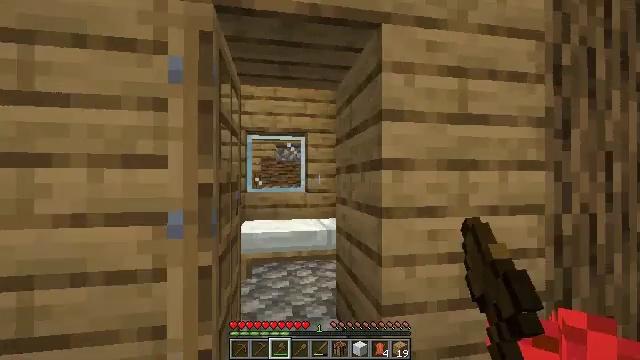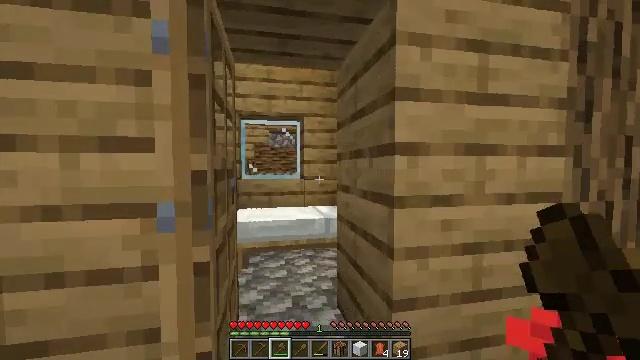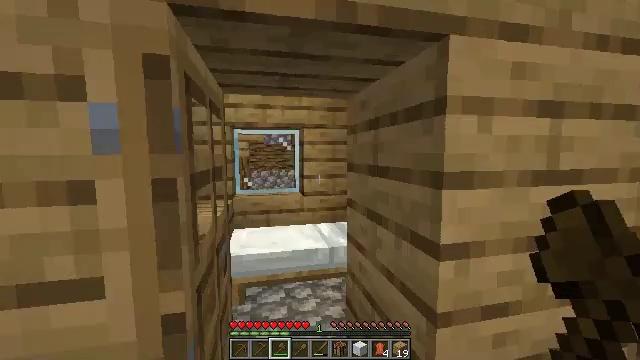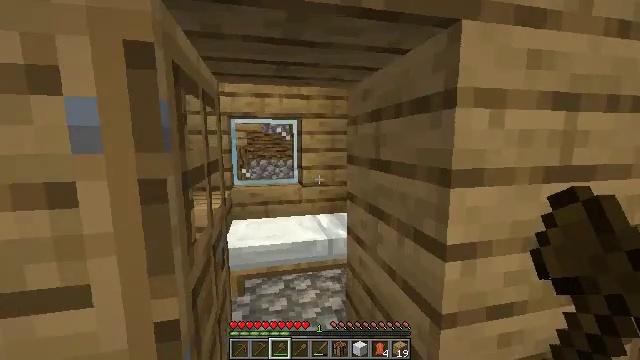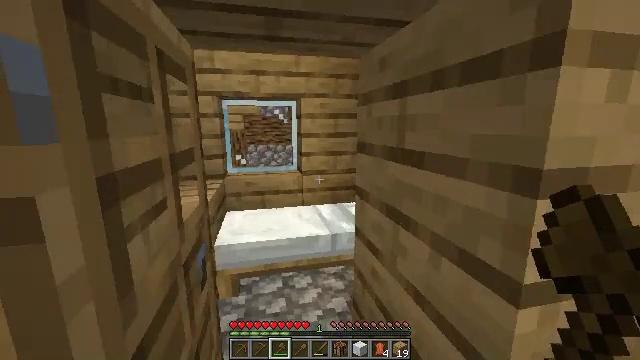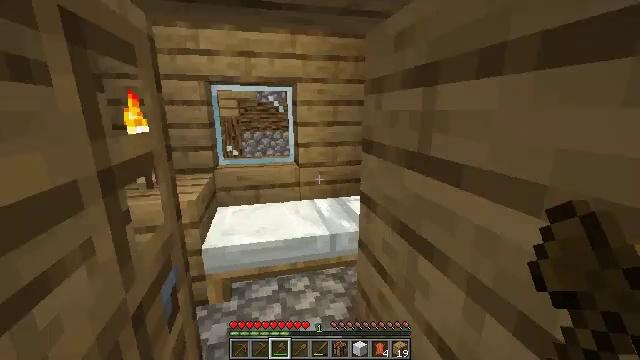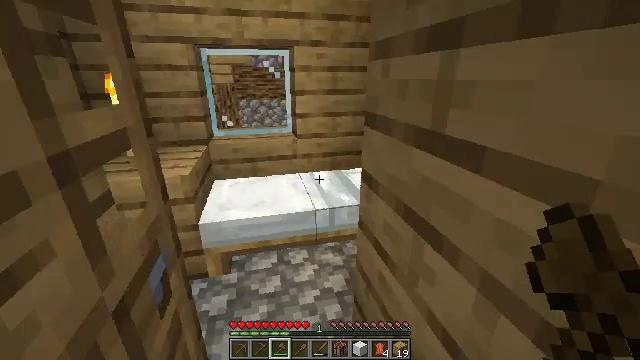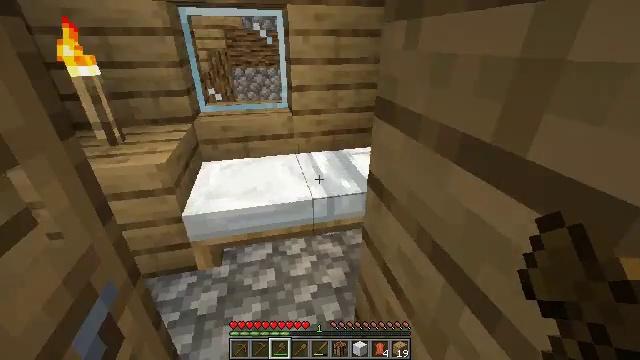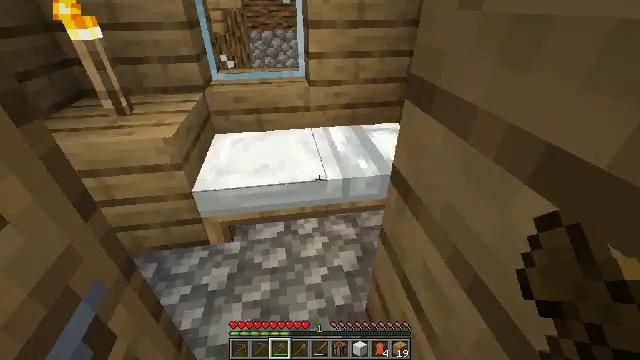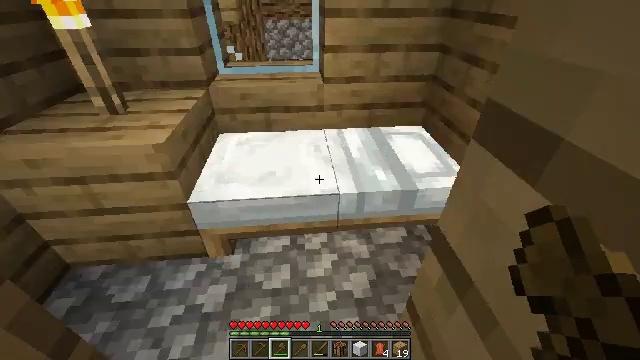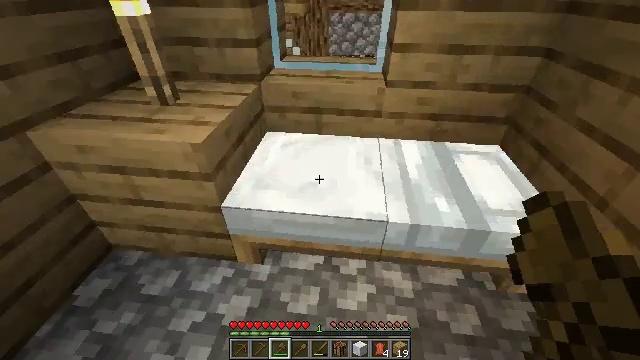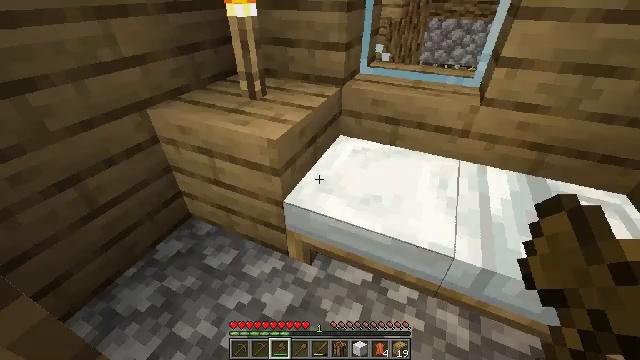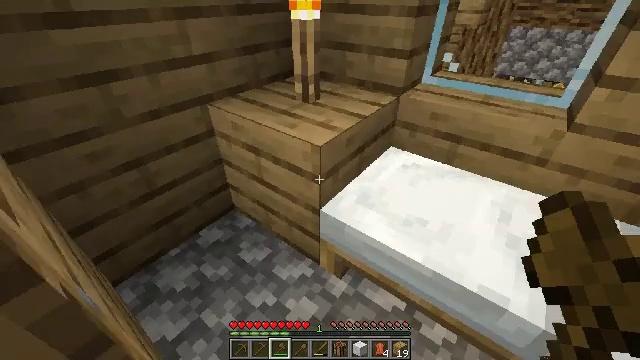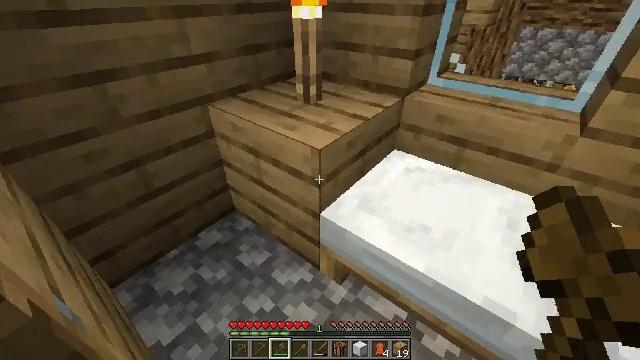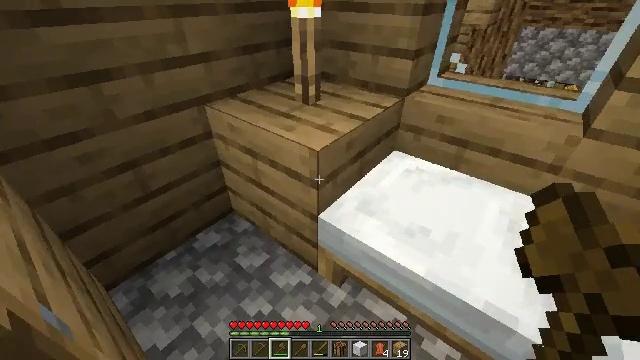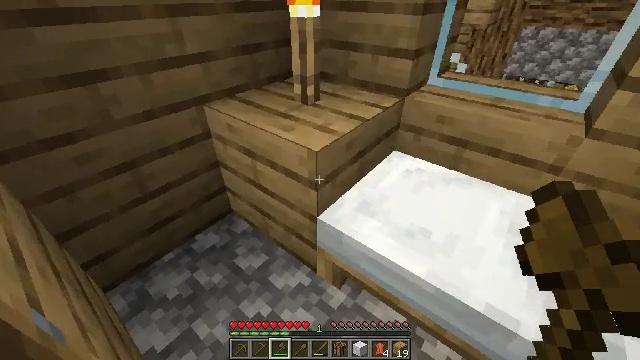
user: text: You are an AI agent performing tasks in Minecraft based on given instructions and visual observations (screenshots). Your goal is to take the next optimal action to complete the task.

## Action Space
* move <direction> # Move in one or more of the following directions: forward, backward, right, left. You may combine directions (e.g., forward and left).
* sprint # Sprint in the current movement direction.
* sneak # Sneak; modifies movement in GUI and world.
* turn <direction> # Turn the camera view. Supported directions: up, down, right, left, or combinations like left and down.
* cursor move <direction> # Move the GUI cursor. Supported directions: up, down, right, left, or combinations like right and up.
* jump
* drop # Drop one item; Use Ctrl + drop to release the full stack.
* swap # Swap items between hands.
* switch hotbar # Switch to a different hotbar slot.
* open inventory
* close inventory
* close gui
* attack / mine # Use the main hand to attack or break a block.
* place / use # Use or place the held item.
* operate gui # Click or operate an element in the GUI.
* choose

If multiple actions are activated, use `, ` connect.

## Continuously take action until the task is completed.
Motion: motion action
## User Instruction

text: Break the torch to collect it.
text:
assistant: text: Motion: move forward, turn right and down
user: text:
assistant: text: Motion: move forward, turn right and down
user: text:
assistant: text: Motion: move forward, turn down
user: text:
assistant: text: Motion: move forward, turn down
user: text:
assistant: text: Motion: move forward, turn down
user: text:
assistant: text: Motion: move forward, turn down
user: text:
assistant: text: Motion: move forward, turn down
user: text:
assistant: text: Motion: move forward, turn left and down
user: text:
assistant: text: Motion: move forward, turn left and down
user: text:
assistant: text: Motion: move forward, turn left and down
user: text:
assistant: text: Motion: turn left
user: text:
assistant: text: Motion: turn left
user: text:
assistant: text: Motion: turn left
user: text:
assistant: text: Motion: no_op
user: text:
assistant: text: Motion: no_op
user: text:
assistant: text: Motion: turn right
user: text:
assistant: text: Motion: turn right
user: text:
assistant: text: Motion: turn right
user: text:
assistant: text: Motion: turn right and up
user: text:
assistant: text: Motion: no_op
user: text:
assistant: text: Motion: move back, turn left and up
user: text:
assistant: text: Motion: move back, turn left and up
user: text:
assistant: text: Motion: move back and move right, turn left and up
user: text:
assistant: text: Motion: move back and move right, turn left and up
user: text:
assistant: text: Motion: move back and move right, turn left and up
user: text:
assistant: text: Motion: move back and move right, turn left and up
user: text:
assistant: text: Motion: move back and move right, turn left and up
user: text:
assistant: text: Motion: move back and move right, turn left and up
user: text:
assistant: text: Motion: move back and move right, turn left
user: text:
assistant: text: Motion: turn left